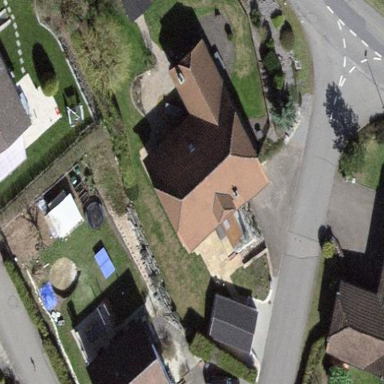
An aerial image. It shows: Simple house.